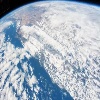
Label: cloud